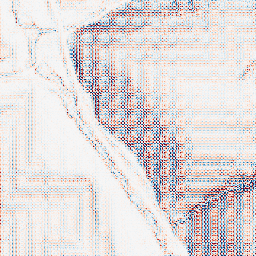
Category: wavelet
Decomposition family: wavelet_dwt
Decomposition parameters: wavelet: haar
level: 2
Upsampling method: regularized
Upsampling parameters: scale: 2
lambda_reg: 0.1
Upsampling scale: 2